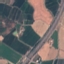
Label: Highway